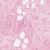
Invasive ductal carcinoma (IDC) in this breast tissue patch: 0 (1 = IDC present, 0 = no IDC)